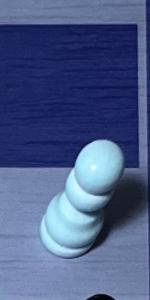
Label: Pawn_White